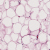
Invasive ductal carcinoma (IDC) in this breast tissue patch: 0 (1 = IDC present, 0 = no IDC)